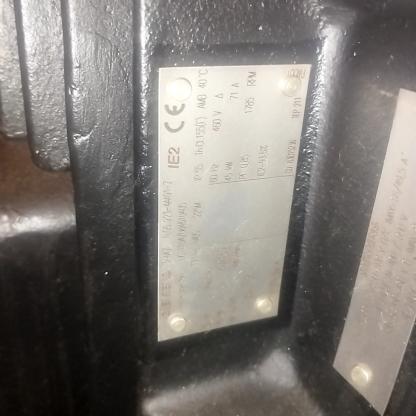
Klasa: tabliczka-znamionowa